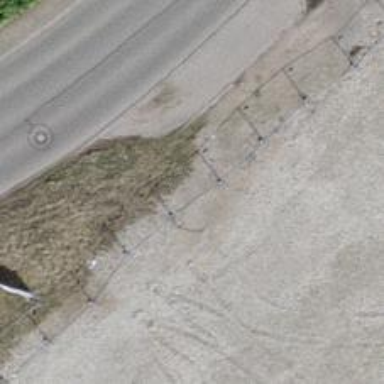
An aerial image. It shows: Metal fence.